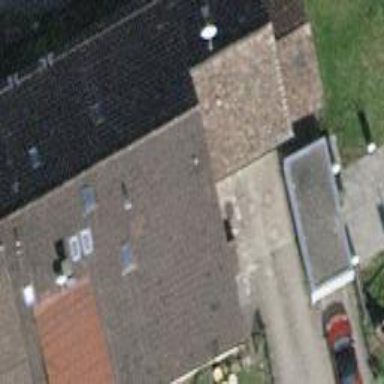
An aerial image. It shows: Terrace building.